Question: I am looking to get the translucency and color of the iOS 10 watch navigation bar. I managed the color by color picking the RGB but I cannot figure out the translucency. I am using Swift 3, can anyone tell me how to get the translucency? I have circled what translucency I'm looking for.
Please provide the code if you can.

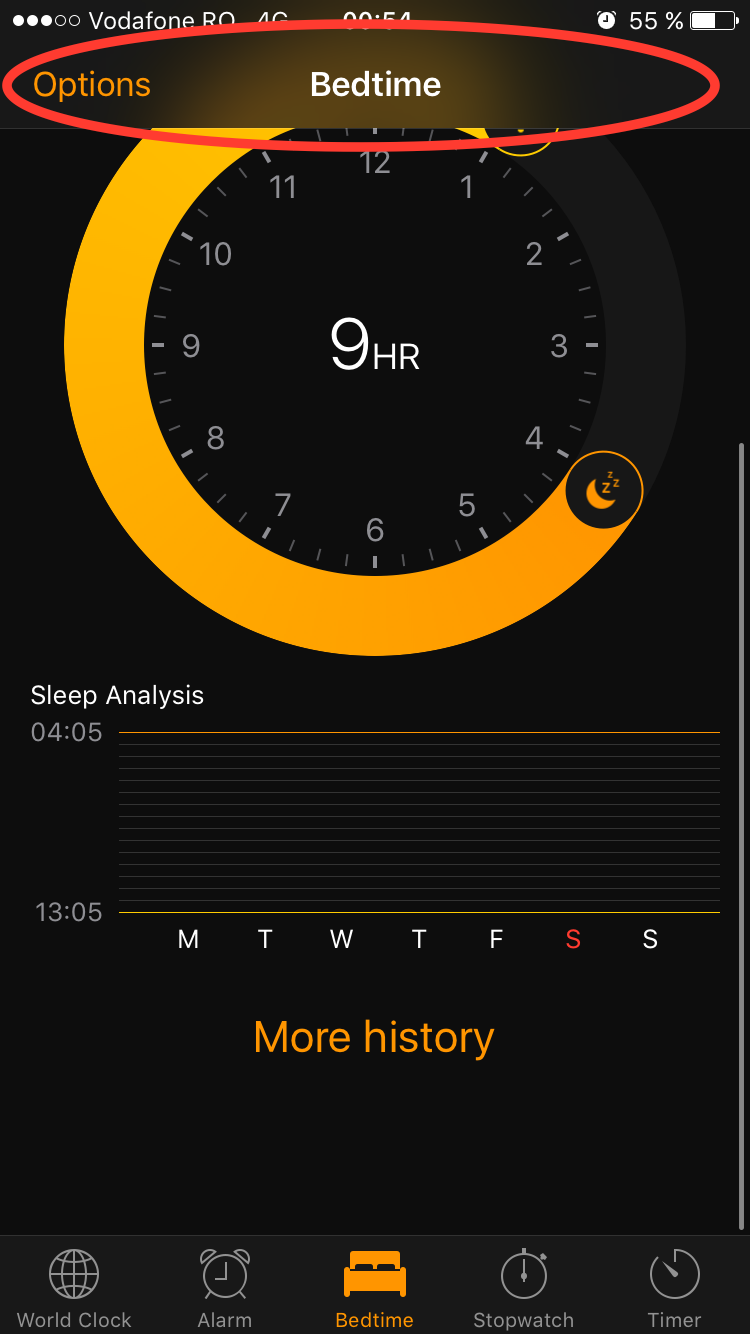
Answer: Use below method to achieve 'navigationBar translucent effect'. When 'UIContentView' scrolls as the picture you posted.
'''
view.backgroundColor = UIColor.black
navigationController?.navigationBar.barStyle = UIBarStyle.blackTranslucent
navigationController?.navigationBar.tintColor = UIColor.white
'''
<URL>
<URL>
- Screen recording is not showing the real result.I recommend you to test the code in a real device. - You can use the same method. If you developing 'tabBar' based project.